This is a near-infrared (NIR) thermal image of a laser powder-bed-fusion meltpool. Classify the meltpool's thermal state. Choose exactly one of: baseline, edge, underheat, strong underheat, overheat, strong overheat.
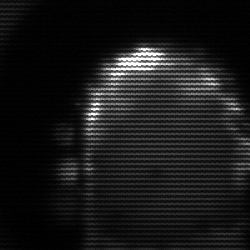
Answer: baseline